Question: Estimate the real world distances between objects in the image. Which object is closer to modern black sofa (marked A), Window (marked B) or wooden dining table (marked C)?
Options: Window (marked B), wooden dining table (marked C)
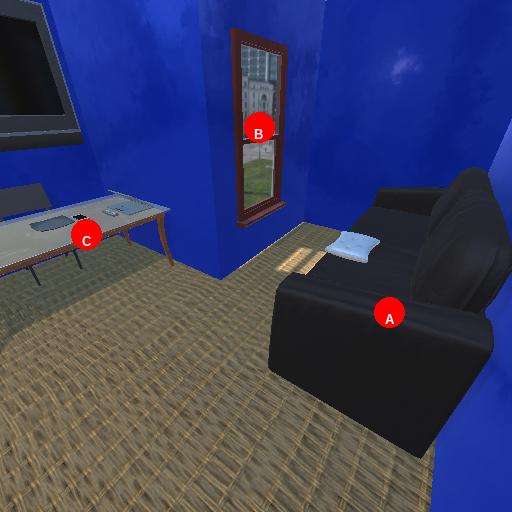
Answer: Window (marked B)